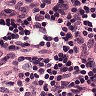
Metastatic tissue present: no